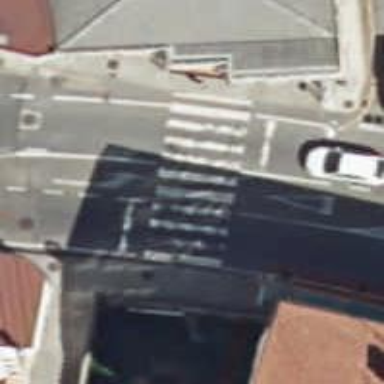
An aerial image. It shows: Zebra crossing on the road.